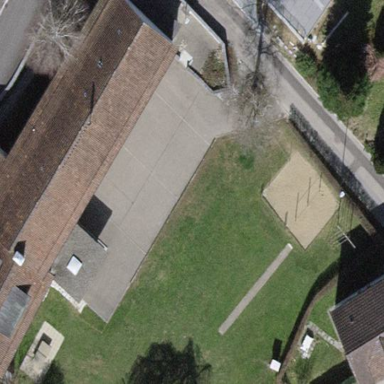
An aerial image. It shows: School.